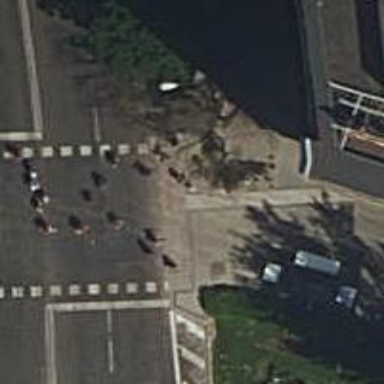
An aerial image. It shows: Kerb barrier.